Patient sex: M
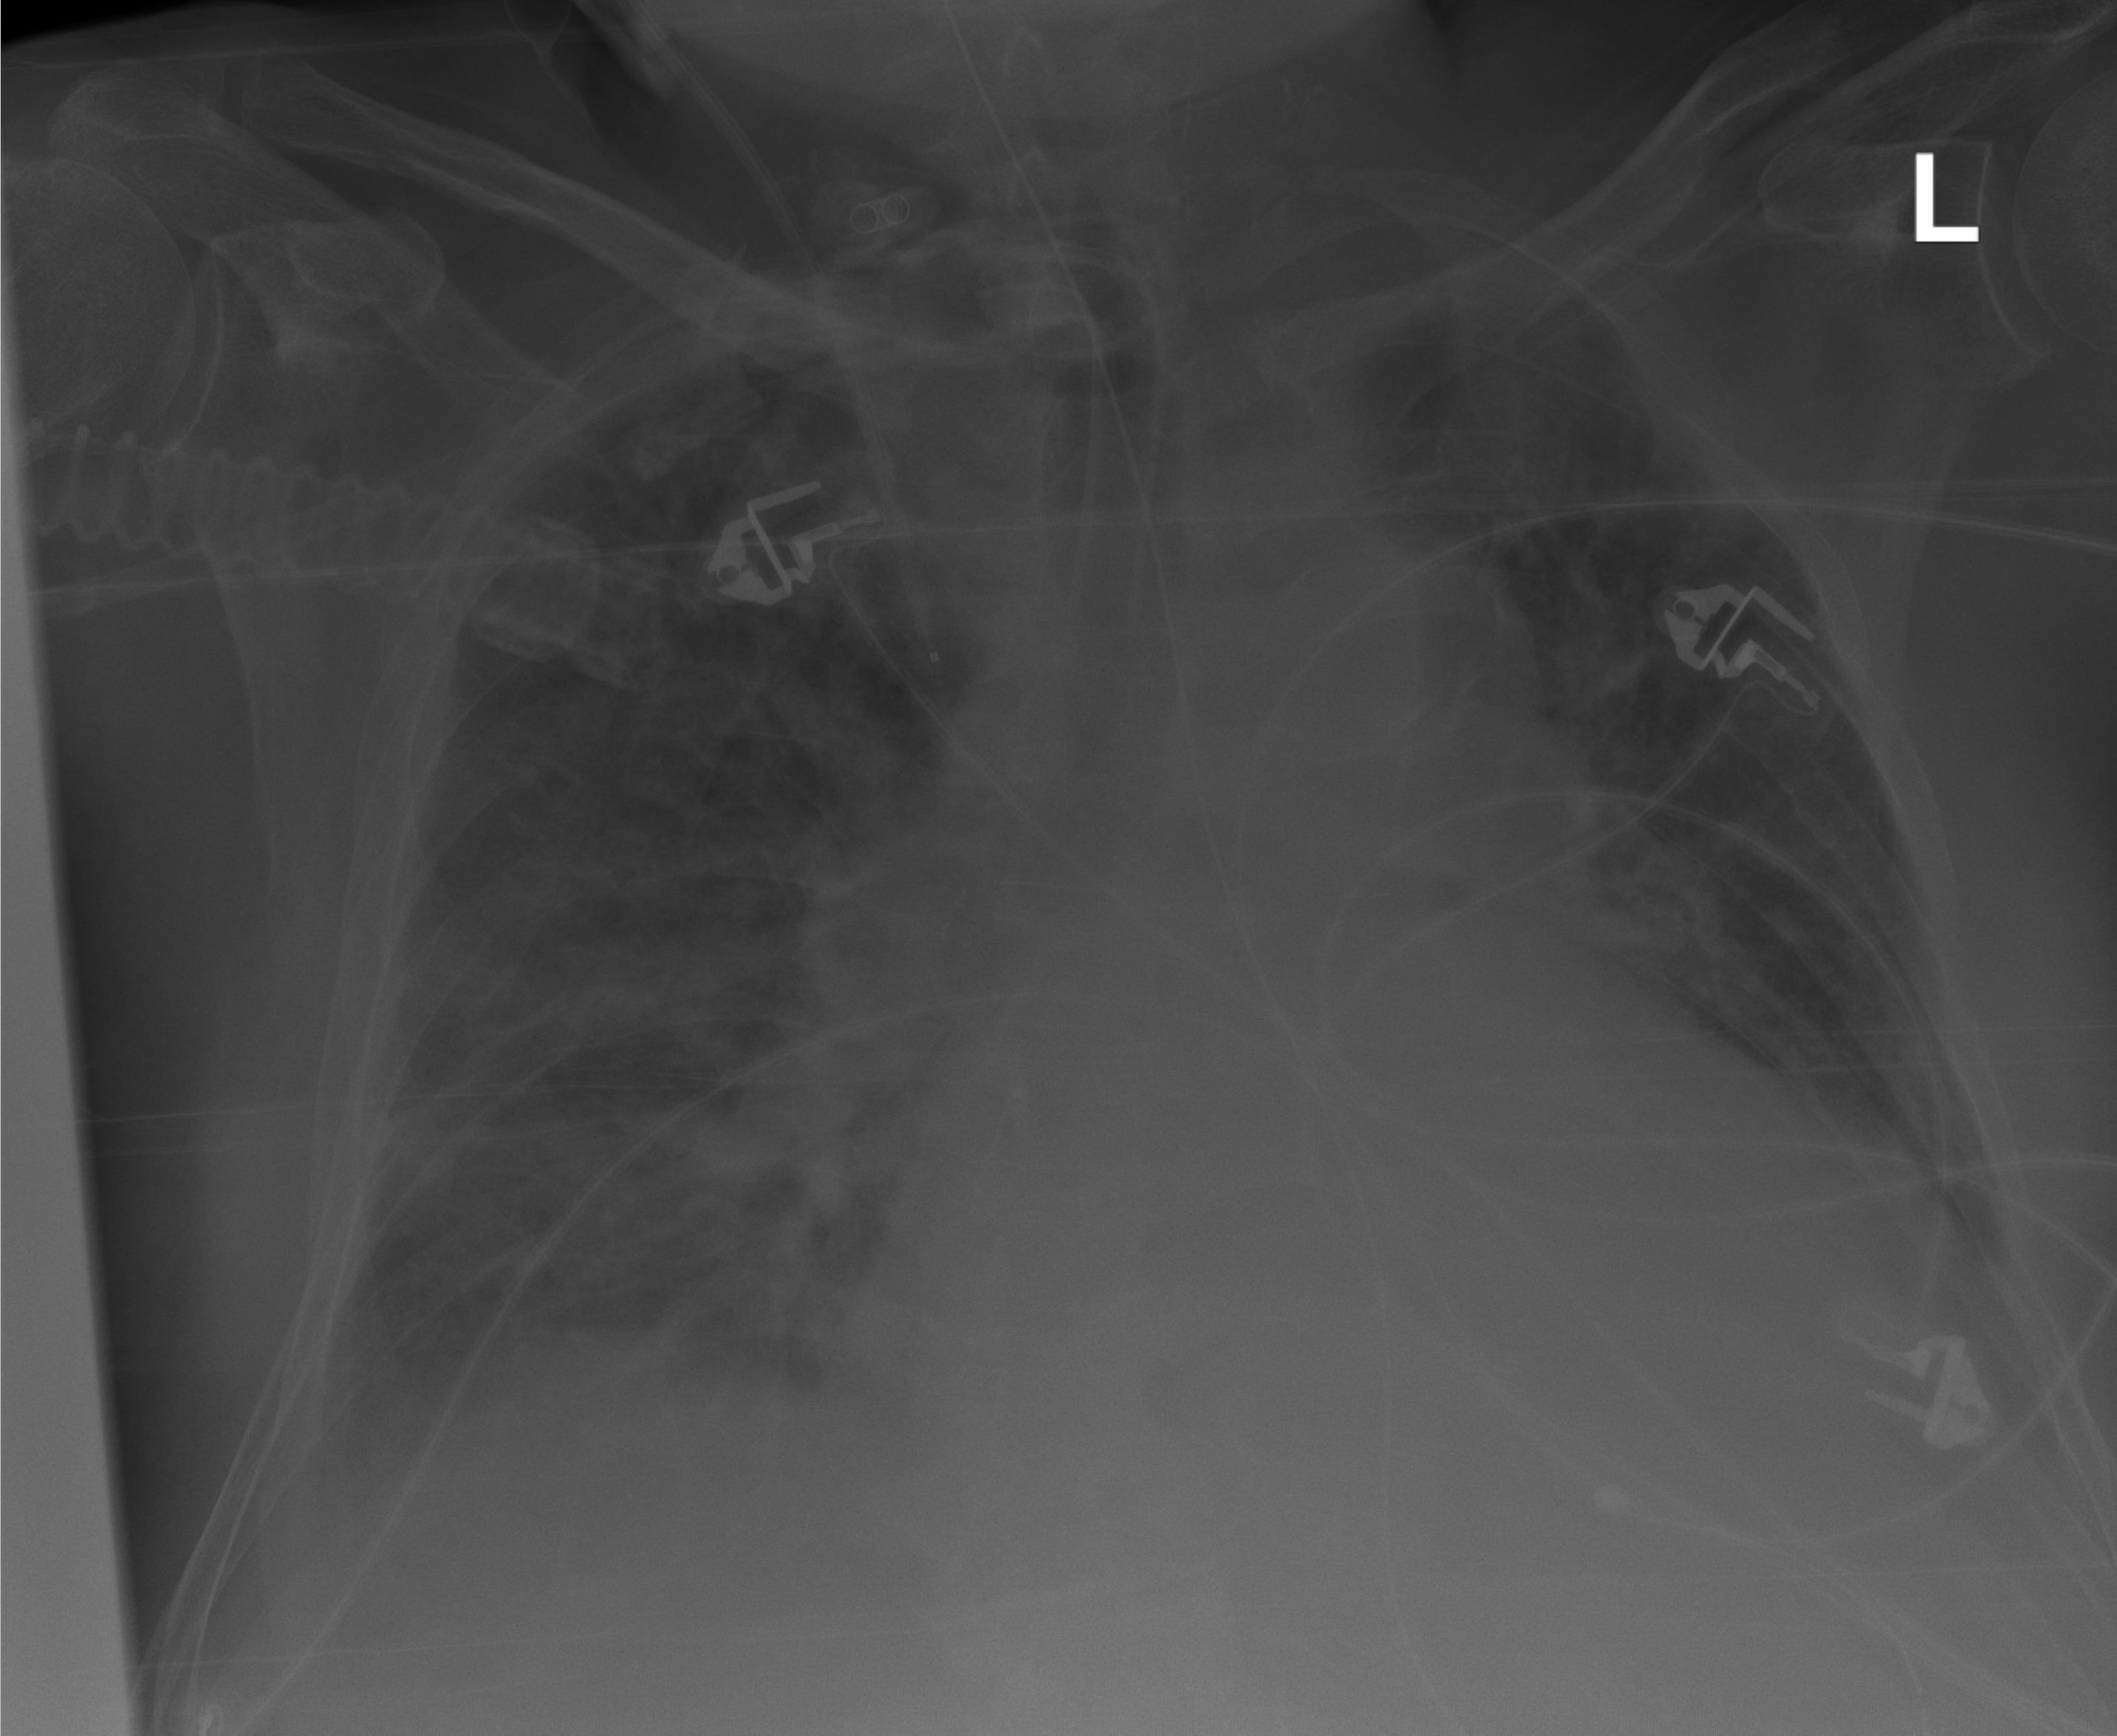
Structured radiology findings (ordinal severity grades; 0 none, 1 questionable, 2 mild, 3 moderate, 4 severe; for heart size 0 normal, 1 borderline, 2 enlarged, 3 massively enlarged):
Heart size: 2
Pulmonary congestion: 2
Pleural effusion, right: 2
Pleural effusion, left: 2
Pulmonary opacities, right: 3
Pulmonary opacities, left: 2
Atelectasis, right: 2
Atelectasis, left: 2